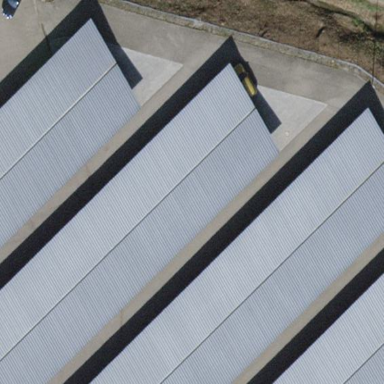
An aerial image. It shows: View of roof of building.